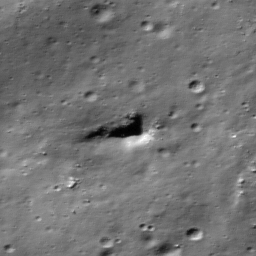
Pit: Rutherfurd 3
Host crater: Rutherfurd
Host type: impact_melt
Lunar coordinates: latitude -60.775, longitude 348.208